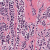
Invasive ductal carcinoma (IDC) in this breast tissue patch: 1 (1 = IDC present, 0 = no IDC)